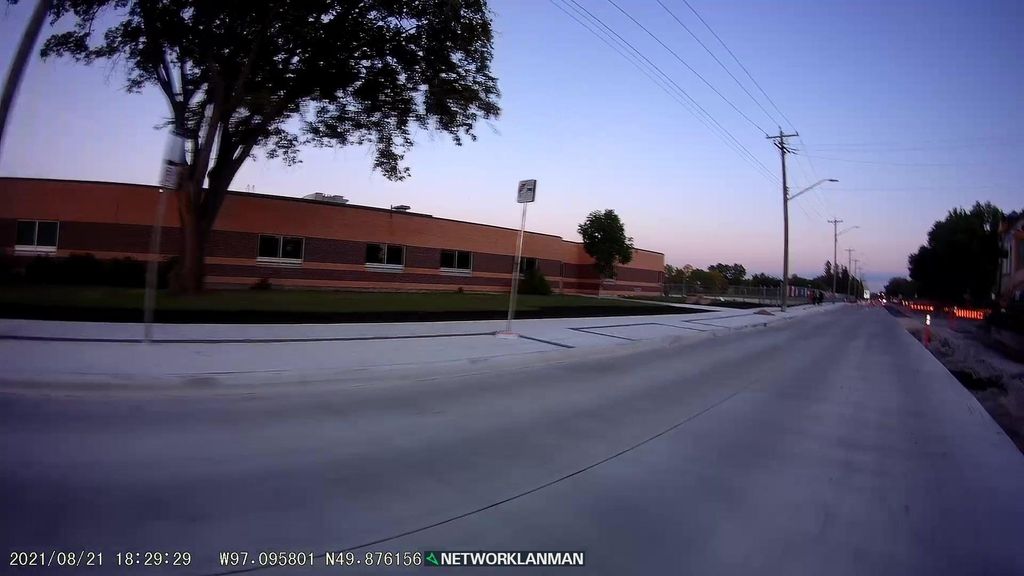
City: winnipeg